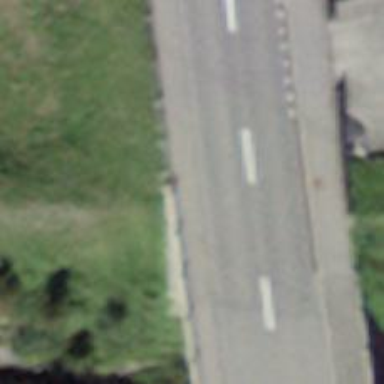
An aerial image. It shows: Asphalt footway that serves as sidewalk on bridge.